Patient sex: M
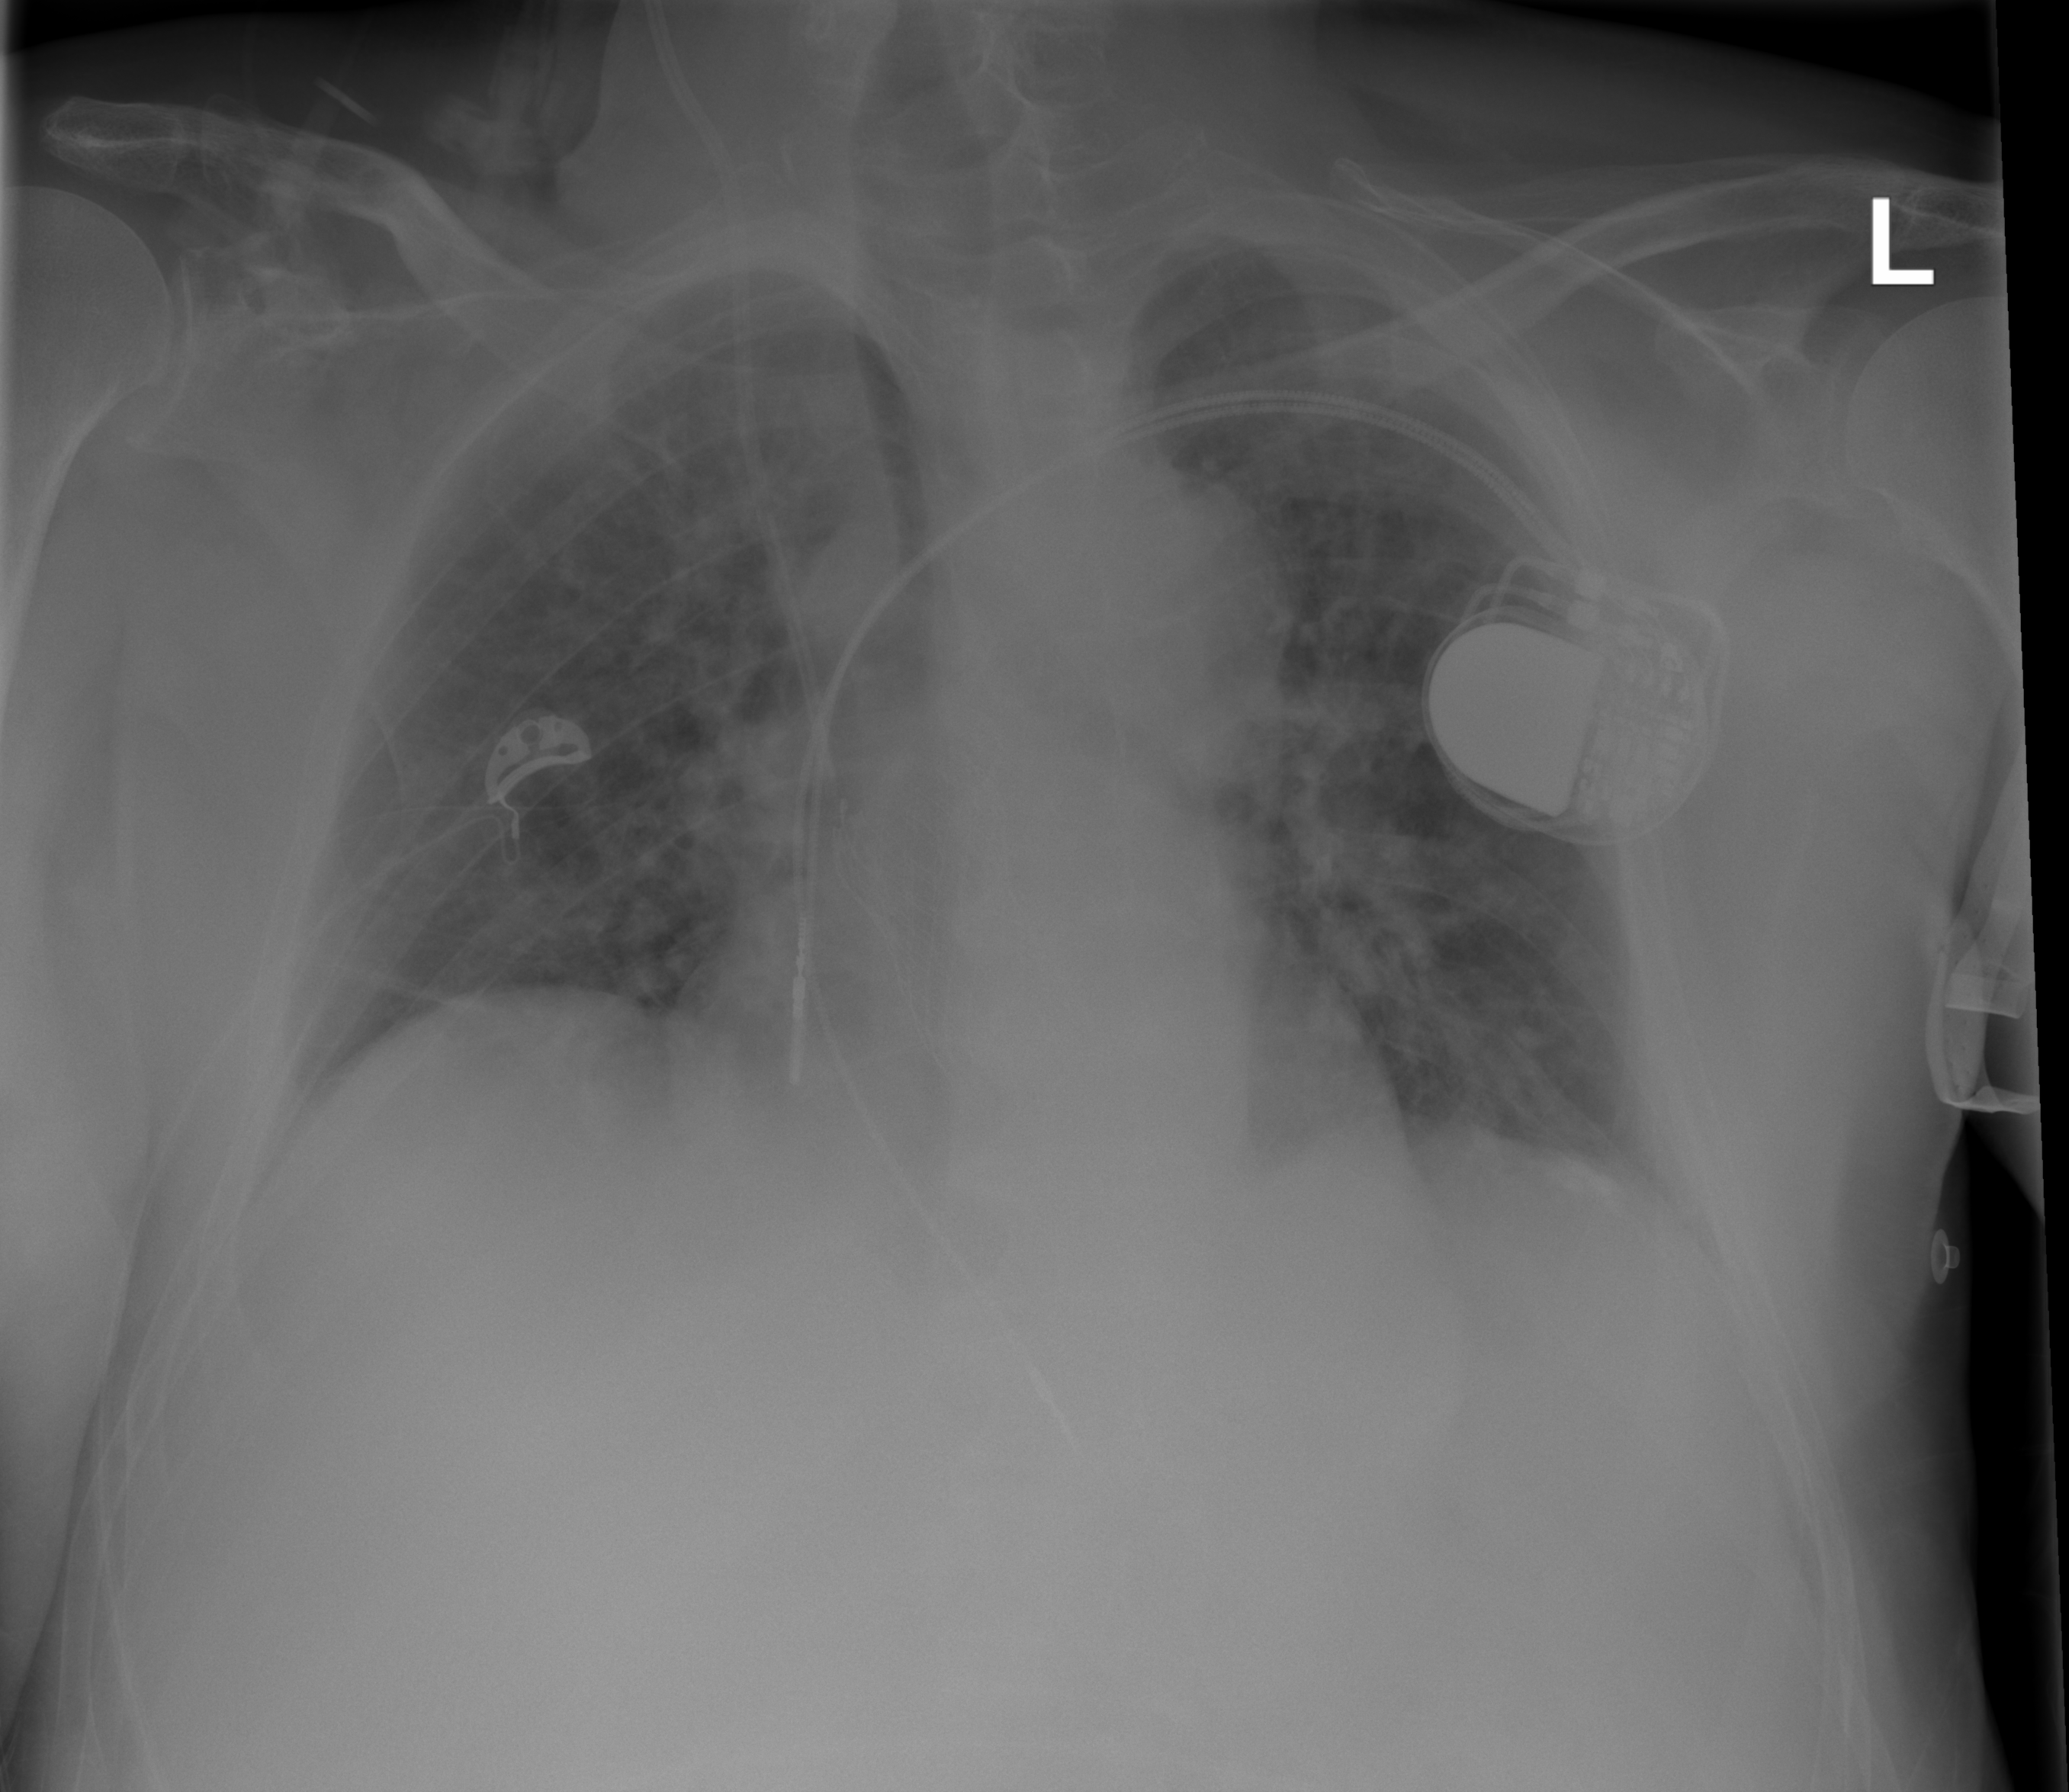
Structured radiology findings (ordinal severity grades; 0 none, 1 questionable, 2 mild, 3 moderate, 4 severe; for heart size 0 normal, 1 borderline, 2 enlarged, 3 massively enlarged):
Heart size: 0
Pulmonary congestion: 2
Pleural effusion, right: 0
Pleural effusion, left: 0
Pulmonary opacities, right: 2
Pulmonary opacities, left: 2
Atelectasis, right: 2
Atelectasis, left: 2